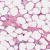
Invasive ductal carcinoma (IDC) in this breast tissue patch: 0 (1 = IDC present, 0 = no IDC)